Question: My edit form is without error but the data that I want to edit is not shown.
I try to insert new information inside the edit form, thinking that the information might change, but nothing happened.
Below is my code.
'''
<!DOCTYPE HTML>
<?php require('header.php');
?>
<html>
<head>
<title></title>
<!-- css js -->
<?php include "layout/cssjs.php";?>
</head>
<!-- check login session -->
<body class="no-sidebar">
<?php
$id = isset($_GET['id']) ? $_GET['id'] : '';
$nama = isset($_GET['nama']) ? $_GET['nama'] : '';
$noIc = isset($_GET['noIc']) ? $_GET['noIc'] : '';
$gred = isset($_GET['gred']) ? $_GET['gred'] : '';
$unit = isset($_GET['unit']) ? $_GET['unit'] : '';
$catatan = isset($_GET['catatan']) ? $_GET['catatan'] : '';
$status = isset($_GET['status']) ? $_GET['status'] : '';
$sql = mysql_query("SELECT * FROM datastaf WHERE id = '$id'");
$result = mysql_fetch_array($sql);
?>
<div id="page-wrapper">
<!-- Header -->
<!-- Main -->
<article id="main">
<header class="special container">
<h2>Update <strong>Student</strong></h2>
<p>Update Student Details</p>
</header>
<!-- Content -->
<section class="wrapper style4 container">
<!-- Content -->
<div class="content">
<section>
<form method="post">
<div class="row 50%">
<div class="6u 12u(mobile)">
<input type="text" name="id" placeholder="id" value="<?php echo $id; ?>" readonly />
</div>
<div class="6u 12u(mobile)">
<input type="text" name="nama" placeholder="Nama" value="<?php echo $nama; ?>" required />
</div>
</div>
<div class="row 50%">
<div class="6u 12u(mobile)">
<input type="text" name="noIc" placeholder="Noic" value="<?php echo $noIc; ?>" required />
</div>
</div>
<div class="row 50%">
<div class="6u 12u(mobile)">
<input type="text" name="gred" placeholder="Gred" value="<?php echo $gred; ?>" required />
</div>
</div>
<div class="row 50%">
<div class="6u 12u(mobile)">
<input type="text" name="unit" placeholder="Unit" value="<?php echo $unit; ?>" required />
</div>
</div>
<div class="row 50%">
<div class="2u 12u(mobile)">
<input type="text" name="tkuatkuasa" placeholder="TKUATKUASA" value="T/KUATKUASA" readonly />
</div>
<div class="6u 10u(mobile)">
<input type="date" name="catatan" placeholder="dd/mm/yyyy" value="<?php echo $catatan; ?>" required />
</div>
<div class="row">
<div class="12u">
<ul class="buttons">
<li><input type="reset" name="reset" value="Reset" /></li>
<li><input type="submit" name="update" class="special" value="Update" /></li>
</ul>
</div>
</div>
</form>
</section>
</div>
</section>
</article>
</div>
<!-- Scripts -->
<?php include "layout/script.php"; ?>
</body>
</html>
'''
'''
<!DOCTYPE html>
<html lang="en">
<head>
<meta charset="utf-8">
<title>Record Management System</title>
<meta name="viewport" content="width=device-width, initial-scale=1">
<meta name="description" content="Charisma, a fully featured, responsive, HTML5, Bootstrap admin template.">
<meta name="author" content="Muhammad Usman">
<!-- The styles -->
<link id="bs-css" href="css/bootstrap-cerulean.min.css" rel="stylesheet">
<link href="css/charisma-app.css" rel="stylesheet">
<link href='bower_components/fullcalendar/dist/fullcalendar.css' rel='stylesheet'>
<link href='bower_components/fullcalendar/dist/fullcalendar.print.css' rel='stylesheet' media='print'>
<link href='bower_components/chosen/chosen.min.css' rel='stylesheet'>
<link href='bower_components/colorbox/example3/colorbox.css' rel='stylesheet'>
<link href='bower_components/responsive-tables/responsive-tables.css' rel='stylesheet'>
<link href='bower_components/bootstrap-tour/build/css/bootstrap-tour.min.css' rel='stylesheet'>
<link href='css/jquery.noty.css' rel='stylesheet'>
<link href='css/noty_theme_default.css' rel='stylesheet'>
<link href='css/elfinder.min.css' rel='stylesheet'>
<link href='css/elfinder.theme.css' rel='stylesheet'>
<link href='css/jquery.iphone.toggle.css' rel='stylesheet'>
<link href='css/uploadify.css' rel='stylesheet'>
<link href='css/animate.min.css' rel='stylesheet'>
<!-- jQuery -->
<script src="bower_components/jquery/jquery.min.js"></script>
<!-- The HTML5 shim, for IE6-8 support of HTML5 elements -->
<!--[if lt IE 9]>
<script src="http://html5shim.googlecode.com/svn/trunk/html5.js"></script>
<![endif]-->
<!-- The fav icon -->
<link rel="shortcut icon" href="img/favicon.ico">
</head>
<body>
<?php require ('include/database.php'); ?>
<?php require ('session.php'); ?>
<?php if (!isset($no_visible_elements) || !$no_visible_elements) { ?>
<!-- topbar starts -->
<div class="navbar navbar-default" role="navigation">
<div class="navbar-inner">
<button type="button" class="navbar-toggle pull-left animated flip">
<span class="sr-only">Toggle navigation</span>
<span class="icon-bar"></span>
<span class="icon-bar"></span>
<span class="icon-bar"></span>
</button>
<a class="navbar-brand" href="home.php"> <img alt="Charisma Logo" src="img/logo20.png" class="hidden-xs"/>
<span>ICT MS</span></a>
<!-- user dropdown starts -->
<div class="btn-group pull-right">
<?php
include('include/database.php');
$user_query=mysql_query("select * from user where user_id='$id_session'")or die(mysql_error());
$row=mysql_fetch_array($user_query); {
?>
<button class="btn btn-default dropdown-toggle" data-toggle="dropdown">
<i class="glyphicon glyphicon-user"></i><span class="hidden-sm hidden-xs"> <?php echo $row['username']; ?></span>
<span class="caret"></span>
</button>
<ul class="dropdown-menu">
<!---<li><a href="#">Profile</a></li>
<li class="divider"></li>-->
<li><a href="logout.php"><i class="glyphicon glyphicon-off"></i> Logout</a></li>
</ul>
</div>
<?php } ?> <!-- user dropdown ends -->
<div class="btn-group pull-right theme-container animated tada">
<button class="btn btn-default dropdown-toggle" data-toggle="dropdown">
<i class="glyphicon glyphicon-tint"></i><span
class="hidden-sm hidden-xs"> Change Theme / Skin</span>
<span class="caret"></span>
</button>
<ul class="dropdown-menu" id="themes">
<li><a data-value="classic" href="#"><i class="whitespace"></i> Classic</a></li>
<li><a data-value="cerulean" href="#"><i class="whitespace"></i> Cerulean</a></li>
<li><a data-value="cyborg" href="#"><i class="whitespace"></i> Cyborg</a></li>
<li><a data-value="simplex" href="#"><i class="whitespace"></i> Simplex</a></li>
<li><a data-value="darkly" href="#"><i class="whitespace"></i> Darkly</a></li>
<li><a data-value="lumen" href="#"><i class="whitespace"></i> Lumen</a></li>
<li><a data-value="slate" href="#"><i class="whitespace"></i> Slate</a></li>
<li><a data-value="spacelab" href="#"><i class="whitespace"></i> Spacelab</a></li>
<li><a data-value="united" href="#"><i class="whitespace"></i> United</a></li>
</ul>
</div>
<ul class="collapse navbar-collapse nav navbar-nav top-menu">
<li><a href="#"><i class="glyphicon glyphicon-globe"></i> Visit Site</a></li>
<li class="dropdown">
<a href="#" data-toggle="dropdown"><i class="glyphicon glyphicon-star"></i> Dropdown <span
class="caret"></span></a>
<ul class="dropdown-menu" role="menu">
<li><a href="#">Action</a></li>
<li><a href="#">Another action</a></li>
<li><a href="#">Something else here</a></li>
<li class="divider"></li>
<li><a href="#">Separated link</a></li>
<li class="divider"></li>
<li><a href="#">One more separated link</a></li>
</ul>
</li>
<li>
<form class="navbar-search pull-left">
<input placeholder="Search" class="search-query form-control col-md-10" name="query"
type="text">
</form>
</li>
</ul>
</div>
</div>
<!-- topbar ends -->
<?php } ?>
<div class="ch-container">
<div class="row">
<?php if (!isset($no_visible_elements) || !$no_visible_elements) { ?>
<!-- left menu starts -->
<div class="col-sm-2 col-lg-2">
<div class="sidebar-nav">
<div class="nav-canvas">
<div class="nav-sm nav nav-stacked">
</div>
<ul class="nav nav-pills nav-stacked main-menu">
<li class="nav-header">Main</li>
<li><a class="ajax-link" href="home.php"><i class="glyphicon glyphicon-home"></i><span> Home</span></a></li>
<li class="accordion">
<a href="#"><i class="glyphicon glyphicon-th-list"></i><span> Masterfile</span></a>
<ul class="nav nav-pills nav-stacked">
<li><a class="ajax-link" href="item.php"><i class="glyphicon glyphicon-chevron-right"></i><span> Data Staf</span></a></li>
<li><a class="ajax-link" href="addStaf.php"><i class="glyphicon glyphicon-chevron-right"></i><span> + Staf Baru</span></a></li>
<li><a class="ajax-link" href="unit.php"><i class="glyphicon glyphicon-chevron-right"></i><span> Unit</span></a></li>
<li><a class="ajax-link" href="contact.php"><i class="glyphicon glyphicon-chevron-right"></i><span> Contact</span></a></li>
<li><a class="ajax-link" href="user.php"><i class="glyphicon glyphicon-chevron-right"></i><span> Admin Account</span></a></li>
</ul>
</li>
<li class="accordion">
<a href="#"><i class="glyphicon glyphicon-th-list"></i><span> Transaction</span></a>
<ul class="nav nav-pills nav-stacked">
<li><a class="ajax-link" href="release.php"><i class="glyphicon glyphicon-chevron-right"></i><span> Releasing</span></a></li>
<li><a class="ajax-link" href="return.php"><i class="glyphicon glyphicon-chevron-right"></i><span> Returning</span></a></li>
</ul>
</li>
<li class="accordion">
<a href="#"><i class="glyphicon glyphicon-th-list"></i><span> Record</span></a>
<ul class="nav nav-pills nav-stacked">
<li><a class="ajax-link" href="list_of_item.php"><i class=" glyphicon glyphicon-chevron-right"></i><span> List of Item</span></a></li>
<li><a class="ajax-link" href="list_of_client.php"><i class=" glyphicon glyphicon-chevron-right"></i><span> List of CLient</span></a></li>
<li><a class="ajax-link" href="list_of_transaction.php"><i class=" glyphicon glyphicon-chevron-right"></i><span> List of Transaction</span></a></li>
</ul>
</li>
<li><a class="ajax-link" href="history.php"><i class="glyphicon glyphicon-bookmark"></i><span> History Log</span></a></li>
<li><a class="ajax-link" href="ui.php"><i class="glyphicon glyphicon-eye-open"></i><span> UI Features</span></a>
</li>
<li><a class="ajax-link" href="form.php"><i
class="glyphicon glyphicon-edit"></i><span> Forms</span></a></li>
<li><a class="ajax-link" href="chart.php"><i class="glyphicon glyphicon-list-alt"></i><span> Charts</span></a>
</li>
<li><a class="ajax-link" href="typography.php"><i class="glyphicon glyphicon-font"></i><span> Typography</span></a>
</li>
<li><a class="ajax-link" href="gallery.php"><i class="glyphicon glyphicon-picture"></i><span> Gallery</span></a>
</li>
<li class="nav-header hidden-md">Transaction</li>
<li><a class="ajax-link" href="table.php"><i
class="glyphicon glyphicon-align-justify"></i><span> Tables</span></a></li>
<li class="accordion">
<a href="#"><i class="glyphicon glyphicon-plus"></i><span> Accordion Menu</span></a>
<ul class="nav nav-pills nav-stacked">
<li><a href="#">Child Menu 1</a></li>
<li><a href="#">Child Menu 2</a></li>
</ul>
</li>
<li><a class="ajax-link" href="calendar.php"><i class="glyphicon glyphicon-calendar"></i><span> Calendar</span></a>
</li>
<li><a class="ajax-link" href="grid.php"><i
class="glyphicon glyphicon-th"></i><span> Grid</span></a></li>
<li><a href="tour.php"><i class="glyphicon glyphicon-globe"></i><span> Tour</span></a></li>
<li><a class="ajax-link" href="icon.php"><i
class="glyphicon glyphicon-star"></i><span> Icons</span></a></li>
<li><a href="error.php"><i class="glyphicon glyphicon-ban-circle"></i><span> Error Page</span></a>
</li>
<li><a href="login.php"><i class="glyphicon glyphicon-lock"></i><span> Login Page</span></a>
</li>
</ul>
<label id="for-is-ajax" for="is-ajax"><input id="is-ajax" type="checkbox"> Ajax on menu</label>
</div>
</div>
</div>
<!--/span-->
<!-- left menu ends -->
<!-- <noscript>
<div class="alert alert-block col-md-12">
<h4 class="alert-heading">Warning!</h4>
<p>You need to have <a href="http://en.wikipedia.org/wiki/JavaScript" target="_blank">JavaScript</a>
enabled to use this site.</p>
</div>
</noscript>-->
<div id="content" class="col-lg-10 col-sm-10">
<!-- content starts -->
<?php } ?>
'''
My database table 'datastaf' looks like:

I found no answers at these links:
1. Basic PHP add, edit delete
2. PHP Manual
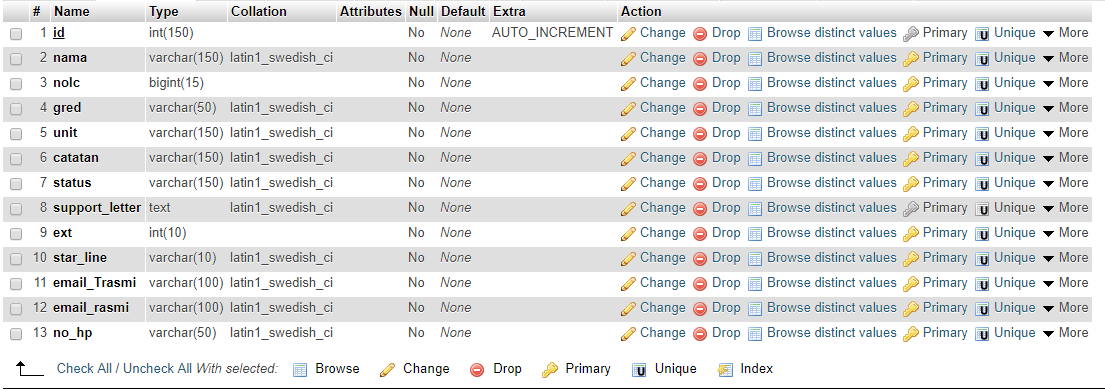
Answer: At first glance, You're using method post and trying to retrieve the data using GET, use $_POST instead
e.g.
'''
$id = isset($_POST['id']) ? $_POST['id'] : '';
'''